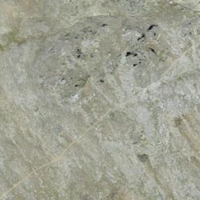
EUNIS habitat code: 48
Species observed at this site:
Jacobaea incana